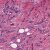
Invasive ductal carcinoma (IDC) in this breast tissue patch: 1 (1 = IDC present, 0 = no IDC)